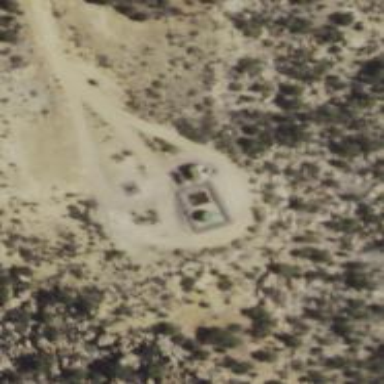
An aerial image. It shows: Storage tank that is man-made.